Question: Rotating my 'rgl' model with the mouse flickers (notice the black lines on the bottom of the model, which jump wildly around when rotating). Is this a bug or something wrong with my code?
'''
install.packages("rgl")
library(rgl)
x <- seq(-pi, pi, len = 10)
y <- seq(-pi, pi, len = 10)
f <- function(x, y) { r <- sqrt(x^2 + y^2); 10 * sin(r)/r }
z <- outer(x, y, f)
persp3d(x, y, z, col = "Red")
surface3d(x, y, z, back = "lines")
surface3d(x, y, z, front = "lines")
'''
My environment
'''
R version 3.4.1 (2017-06-30)
Platform: x86_64-apple-darwin16.7.0 (64-bit)
Running under: macOS Sierra 10.12.6
rgl_0.98.1
'''

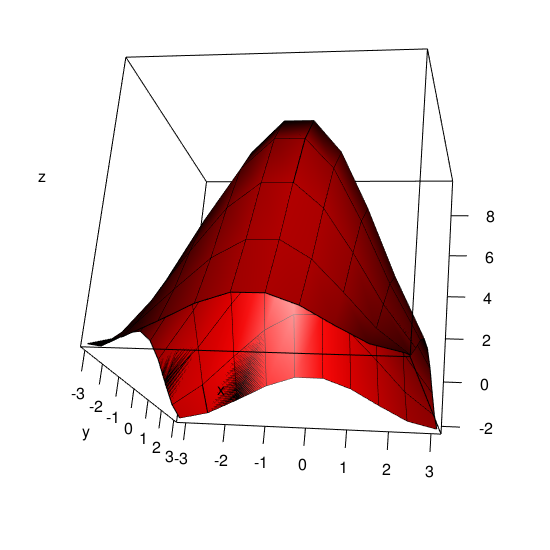
Answer: The usual reason for flickering is rounding error: you are overplotting three surfaces at the same place, but using different methods to display them ("fill", the default, and "lines". Each of your calls to 'surface3d' does both.) Different methods are being used to calculate the depth to each pixel, and sometimes one comes out in front, sometimes the other, even though the first surface (the red one) should have won in every case, unless you've modified 'material3d("depth_test")'.
It is hard in rgl to do what you are trying to do. You can make the solid surface semi-transparent, e.g.
'''
persp3d(x, y, z, col = "red", alpha = 0.8)
surface3d(x, y, z, front = "lines", back = "lines")
'''
but it's not perfect. You can probably do better if you write a "shader", but that is hard, and is only supported in WebGL.
The best display for your particular example probably comes if you shift the lines surface slightly and play with the 'depth_test', e.g.
'''
persp3d(x, y, z, col = "red")
surface3d(x, y, z+0.01, front = "lines", back = "lines", depth_test = "lequal")
surface3d(x, y, z-0.01, front = "lines", back = "lines", depth_test = "lequal")
'''
but the amount and direction of shift depends on what you are trying to display, so this isn't always easy to achieve.